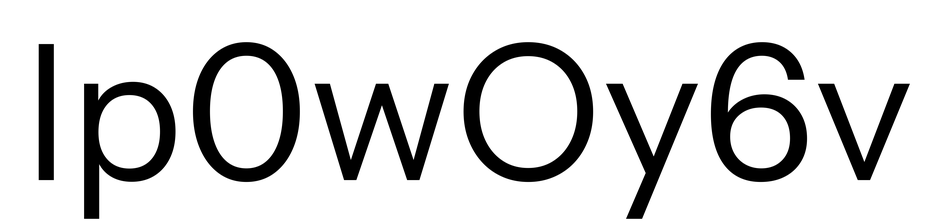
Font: InstrumentSans_Regular